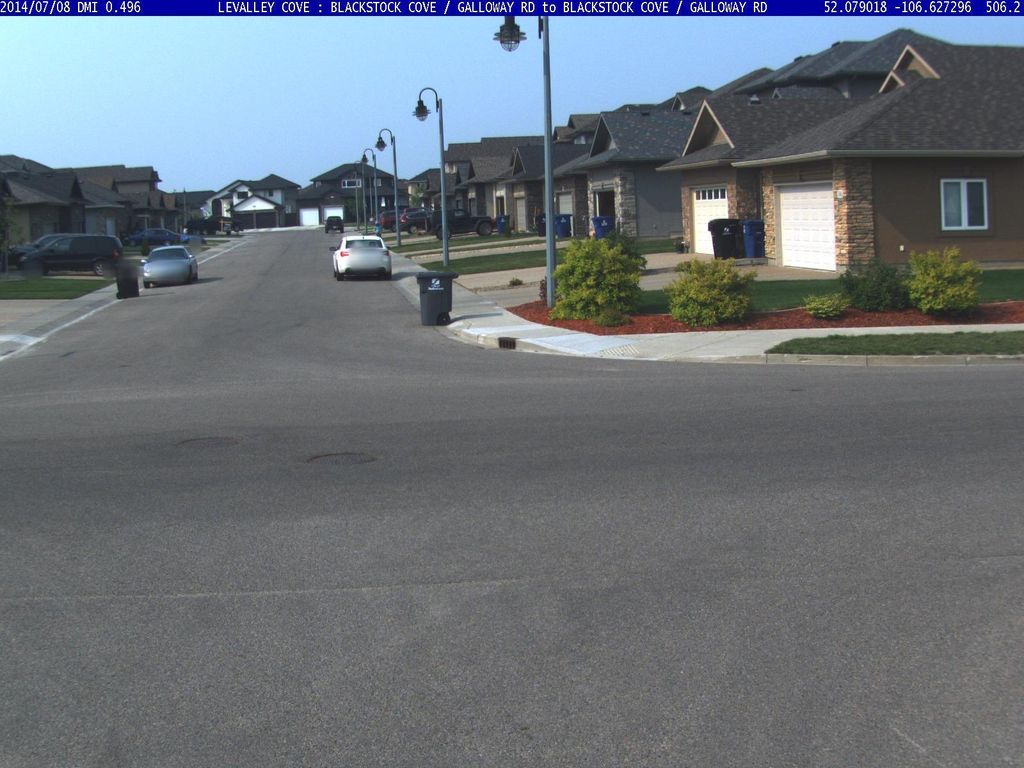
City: saskatoon